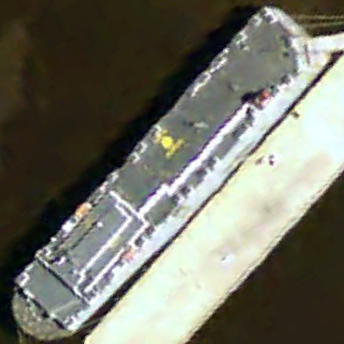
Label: civil